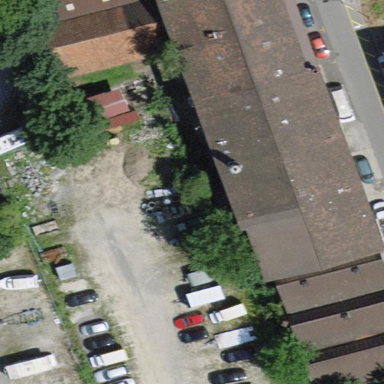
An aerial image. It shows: Commercial building.